Question: I created draw9patch image and its working fine in my machine.
I uploaded to accurev(like SVN) my colleague downloaded the workspace and he installed in 10' inch device and we noticed that the image is not showing fine.
It looks like normal image with stretched.
what happened to my draw9patch image? the file name is showing as xxx.9.png.
when we download from server will draw9patch image will get change?
//this is my 9 patch image

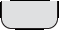
Answer: It is not likely that your image changed when you pulled it from your repository. It is more likely that the image you've created simply does not stretch very well on a 10" device.
Did you include one image for each screen density?
Related:
<URL>